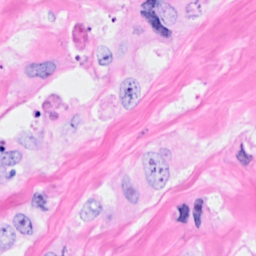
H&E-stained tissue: Breast